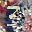
Label: 3